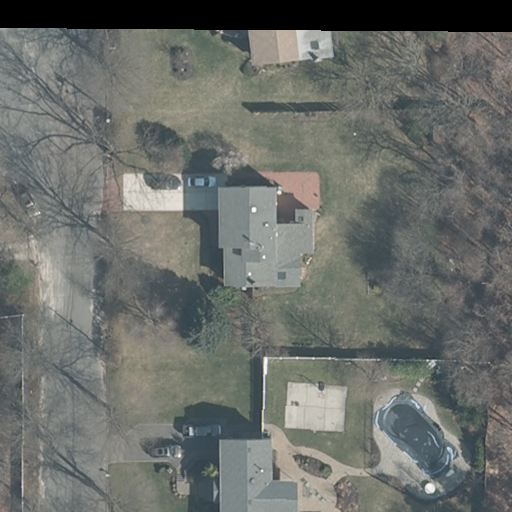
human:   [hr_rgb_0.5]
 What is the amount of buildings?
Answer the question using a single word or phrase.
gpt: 3

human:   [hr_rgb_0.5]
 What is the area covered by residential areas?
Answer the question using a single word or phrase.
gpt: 9196m2

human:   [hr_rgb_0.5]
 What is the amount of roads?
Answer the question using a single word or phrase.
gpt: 1

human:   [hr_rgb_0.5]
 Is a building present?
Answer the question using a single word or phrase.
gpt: yes

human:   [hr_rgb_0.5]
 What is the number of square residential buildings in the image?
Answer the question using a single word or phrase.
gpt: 0

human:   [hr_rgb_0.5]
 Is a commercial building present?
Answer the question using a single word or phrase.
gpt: no

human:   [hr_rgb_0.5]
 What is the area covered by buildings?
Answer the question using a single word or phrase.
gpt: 548m2

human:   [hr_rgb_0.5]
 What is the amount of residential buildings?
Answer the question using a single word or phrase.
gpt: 3

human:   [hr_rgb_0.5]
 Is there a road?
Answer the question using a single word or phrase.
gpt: yes

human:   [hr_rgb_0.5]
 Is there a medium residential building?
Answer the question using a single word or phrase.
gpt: yes

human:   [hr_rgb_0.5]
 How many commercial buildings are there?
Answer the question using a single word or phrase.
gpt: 0

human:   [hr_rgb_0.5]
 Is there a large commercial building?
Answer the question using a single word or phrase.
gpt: no

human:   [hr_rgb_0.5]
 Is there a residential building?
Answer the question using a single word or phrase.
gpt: yes

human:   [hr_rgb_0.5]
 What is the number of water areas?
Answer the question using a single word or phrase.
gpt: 0

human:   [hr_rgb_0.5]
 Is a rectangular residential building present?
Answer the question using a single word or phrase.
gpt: yes

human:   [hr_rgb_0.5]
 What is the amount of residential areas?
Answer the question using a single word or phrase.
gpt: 1

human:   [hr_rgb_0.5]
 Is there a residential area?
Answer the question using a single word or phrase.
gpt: yes

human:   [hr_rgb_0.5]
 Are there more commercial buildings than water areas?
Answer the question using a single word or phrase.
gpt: no

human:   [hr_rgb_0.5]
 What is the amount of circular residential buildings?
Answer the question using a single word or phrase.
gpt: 0

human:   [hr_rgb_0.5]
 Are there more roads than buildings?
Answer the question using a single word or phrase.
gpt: no

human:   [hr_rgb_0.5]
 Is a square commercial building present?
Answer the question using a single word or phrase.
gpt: no

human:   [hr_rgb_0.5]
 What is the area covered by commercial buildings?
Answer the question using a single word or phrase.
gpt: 0m2

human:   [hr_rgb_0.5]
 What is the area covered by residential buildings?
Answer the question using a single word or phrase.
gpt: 548m2

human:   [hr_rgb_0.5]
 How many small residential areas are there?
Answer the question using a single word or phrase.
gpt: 0

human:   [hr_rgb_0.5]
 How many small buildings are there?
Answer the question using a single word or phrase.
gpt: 0

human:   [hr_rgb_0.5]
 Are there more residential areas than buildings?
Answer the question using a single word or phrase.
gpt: no

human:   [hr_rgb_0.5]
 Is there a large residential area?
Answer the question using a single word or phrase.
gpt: yes

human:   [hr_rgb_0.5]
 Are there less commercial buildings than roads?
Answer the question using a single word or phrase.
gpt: yes

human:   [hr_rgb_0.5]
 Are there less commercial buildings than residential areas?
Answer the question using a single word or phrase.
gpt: yes

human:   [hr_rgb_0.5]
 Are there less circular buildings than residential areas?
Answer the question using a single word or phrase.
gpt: yes

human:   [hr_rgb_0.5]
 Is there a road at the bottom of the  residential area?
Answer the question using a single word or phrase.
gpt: no

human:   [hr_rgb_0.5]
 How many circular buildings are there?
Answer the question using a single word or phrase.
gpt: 0

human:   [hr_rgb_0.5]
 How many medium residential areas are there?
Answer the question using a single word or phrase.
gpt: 0

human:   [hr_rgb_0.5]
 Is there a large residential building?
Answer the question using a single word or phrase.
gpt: no

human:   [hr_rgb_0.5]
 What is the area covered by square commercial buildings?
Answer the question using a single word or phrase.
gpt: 0m2

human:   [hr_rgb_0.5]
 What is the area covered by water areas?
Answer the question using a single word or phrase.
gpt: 0m2

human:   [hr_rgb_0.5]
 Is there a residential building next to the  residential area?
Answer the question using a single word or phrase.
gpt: yes

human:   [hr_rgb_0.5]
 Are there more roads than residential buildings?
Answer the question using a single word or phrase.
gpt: no

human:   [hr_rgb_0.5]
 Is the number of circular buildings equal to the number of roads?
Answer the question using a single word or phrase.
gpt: no

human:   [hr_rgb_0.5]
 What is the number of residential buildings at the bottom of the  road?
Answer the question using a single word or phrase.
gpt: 1

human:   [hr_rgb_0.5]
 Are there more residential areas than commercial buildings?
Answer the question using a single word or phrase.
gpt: yes

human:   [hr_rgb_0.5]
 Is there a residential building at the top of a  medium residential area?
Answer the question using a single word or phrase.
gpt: no

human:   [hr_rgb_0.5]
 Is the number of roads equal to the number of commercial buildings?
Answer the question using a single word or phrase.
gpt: no

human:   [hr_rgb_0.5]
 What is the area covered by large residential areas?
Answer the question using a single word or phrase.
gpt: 9196m2

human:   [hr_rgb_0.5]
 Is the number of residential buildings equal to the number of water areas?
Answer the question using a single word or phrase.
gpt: no

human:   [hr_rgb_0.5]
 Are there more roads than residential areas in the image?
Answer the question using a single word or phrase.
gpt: no

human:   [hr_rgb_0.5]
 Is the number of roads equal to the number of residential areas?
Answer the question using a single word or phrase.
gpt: yes

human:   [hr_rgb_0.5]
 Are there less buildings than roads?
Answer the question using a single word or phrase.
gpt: no

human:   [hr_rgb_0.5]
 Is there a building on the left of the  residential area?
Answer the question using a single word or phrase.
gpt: no

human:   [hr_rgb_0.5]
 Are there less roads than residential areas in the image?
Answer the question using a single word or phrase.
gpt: no

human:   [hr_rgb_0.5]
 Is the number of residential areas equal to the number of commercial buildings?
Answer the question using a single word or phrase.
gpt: no

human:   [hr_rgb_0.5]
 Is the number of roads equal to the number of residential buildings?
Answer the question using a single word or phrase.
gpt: no

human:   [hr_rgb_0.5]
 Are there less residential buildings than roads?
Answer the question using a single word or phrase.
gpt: no

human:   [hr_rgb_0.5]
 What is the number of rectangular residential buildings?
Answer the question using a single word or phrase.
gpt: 3

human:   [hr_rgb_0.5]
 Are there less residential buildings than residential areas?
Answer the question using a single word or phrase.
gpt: no

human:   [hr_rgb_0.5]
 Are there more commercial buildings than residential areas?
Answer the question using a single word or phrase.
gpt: no

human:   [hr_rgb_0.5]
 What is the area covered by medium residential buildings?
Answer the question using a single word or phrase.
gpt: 548m2

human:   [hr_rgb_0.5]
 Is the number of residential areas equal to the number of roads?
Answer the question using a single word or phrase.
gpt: yes

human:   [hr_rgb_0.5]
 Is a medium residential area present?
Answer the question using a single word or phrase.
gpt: no

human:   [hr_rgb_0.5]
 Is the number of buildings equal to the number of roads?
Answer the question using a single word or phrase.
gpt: no

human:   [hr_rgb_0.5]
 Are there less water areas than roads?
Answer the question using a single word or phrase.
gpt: yes

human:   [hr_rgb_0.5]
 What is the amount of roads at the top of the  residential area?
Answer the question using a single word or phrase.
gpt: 1

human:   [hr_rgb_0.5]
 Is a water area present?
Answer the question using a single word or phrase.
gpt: no

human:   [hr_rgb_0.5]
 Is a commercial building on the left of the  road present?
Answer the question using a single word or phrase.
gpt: no